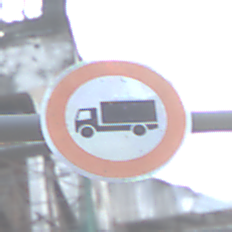
Verkehrszeichen: VerbotFuerKraftfahrzeugeUeberDreiKommaFuenfTonnen
Umgebung: Outdoor, Suburban
Tageszeit: MorningAfternoon
Wetter: PartlyCloudy
Licht: Natural
Jahreszeit: NotSpecified
Kontrast: LowContrast